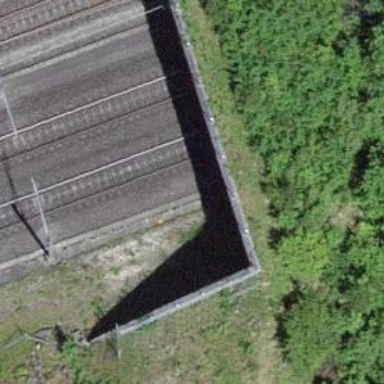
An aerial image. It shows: Track road passing through tunnel with grade 4 tracktype.